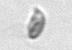
Label: Cryptophyta